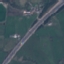
Label: Highway